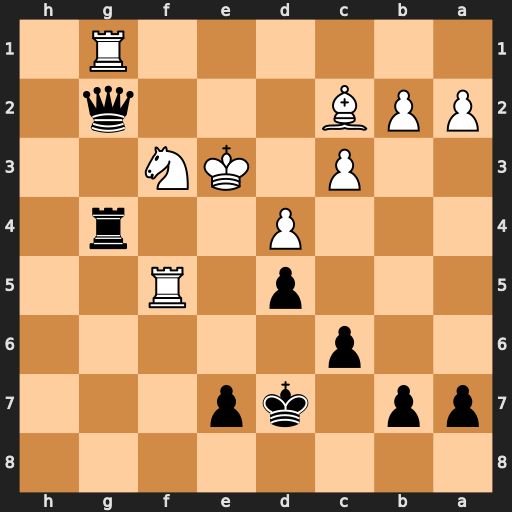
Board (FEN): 8/pp1kp3/2p5/3p1R2/3P2r1/2P1KN2/PPB3q1/6R1
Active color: b
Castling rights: -
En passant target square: -
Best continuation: Qxc2 Rxg4 Qxf5